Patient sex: M
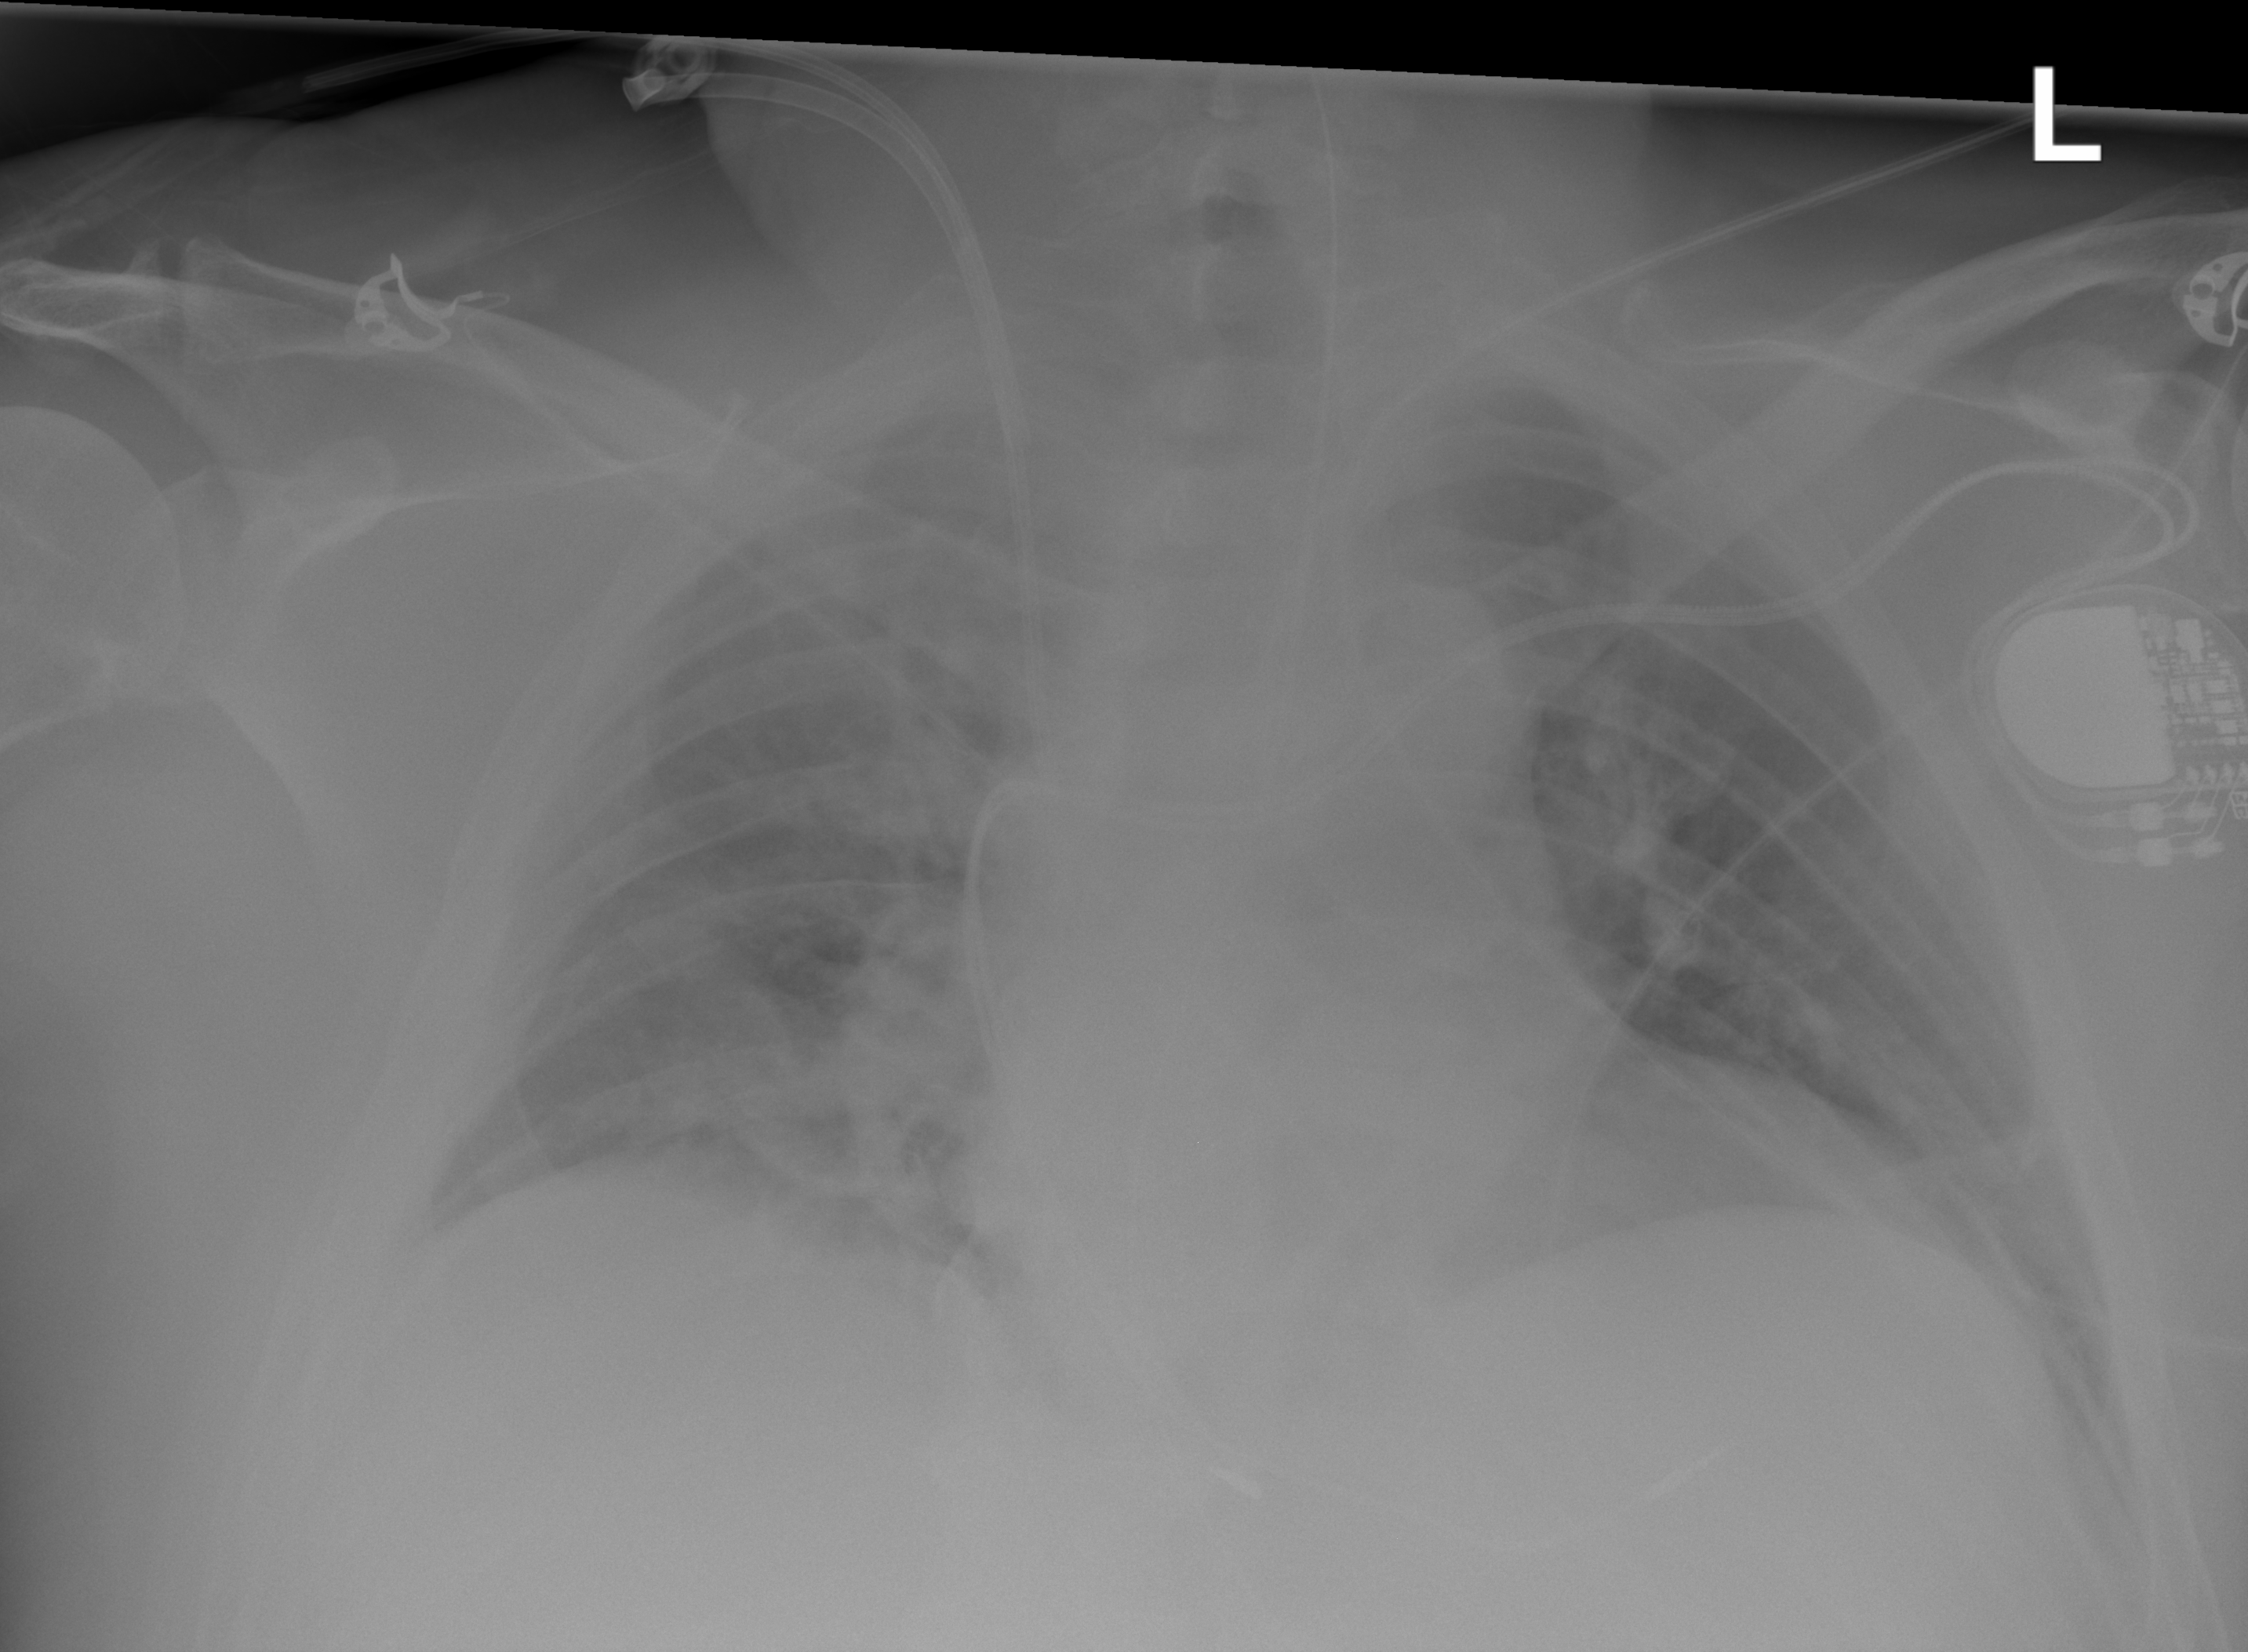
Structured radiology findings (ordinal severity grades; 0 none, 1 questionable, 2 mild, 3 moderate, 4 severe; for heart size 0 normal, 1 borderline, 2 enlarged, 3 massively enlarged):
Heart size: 1
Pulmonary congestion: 0
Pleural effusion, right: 1
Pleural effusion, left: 0
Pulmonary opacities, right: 0
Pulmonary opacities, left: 0
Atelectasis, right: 3
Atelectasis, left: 2